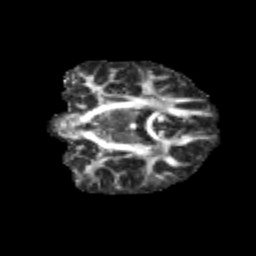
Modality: FA
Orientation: coronal
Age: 11
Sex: male
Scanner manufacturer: siemens
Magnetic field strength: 3 T
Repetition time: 3.8 s
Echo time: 0.07 s